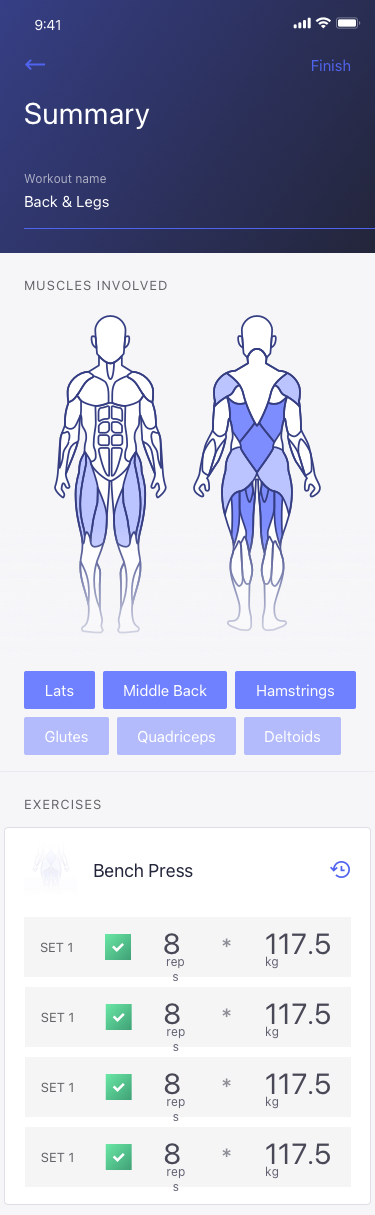
Text in this UI design:
EXERCISES
MUSCLES INVOLVED
Workout name
Back & Legs